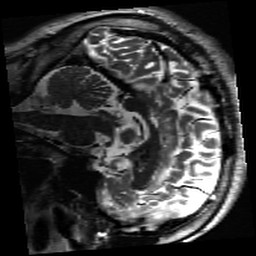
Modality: inplaneT2
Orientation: sagittal